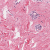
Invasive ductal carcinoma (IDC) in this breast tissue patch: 0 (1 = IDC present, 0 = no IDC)